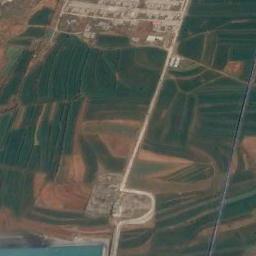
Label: terrace